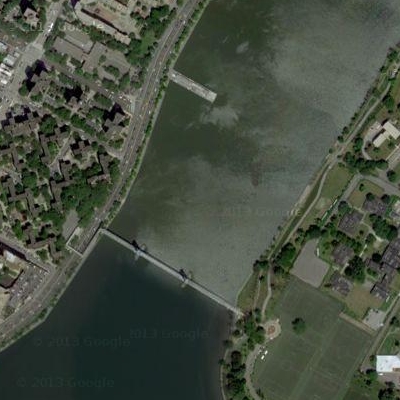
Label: dRiverLake